Platform: macOS
Application: Arc Browser
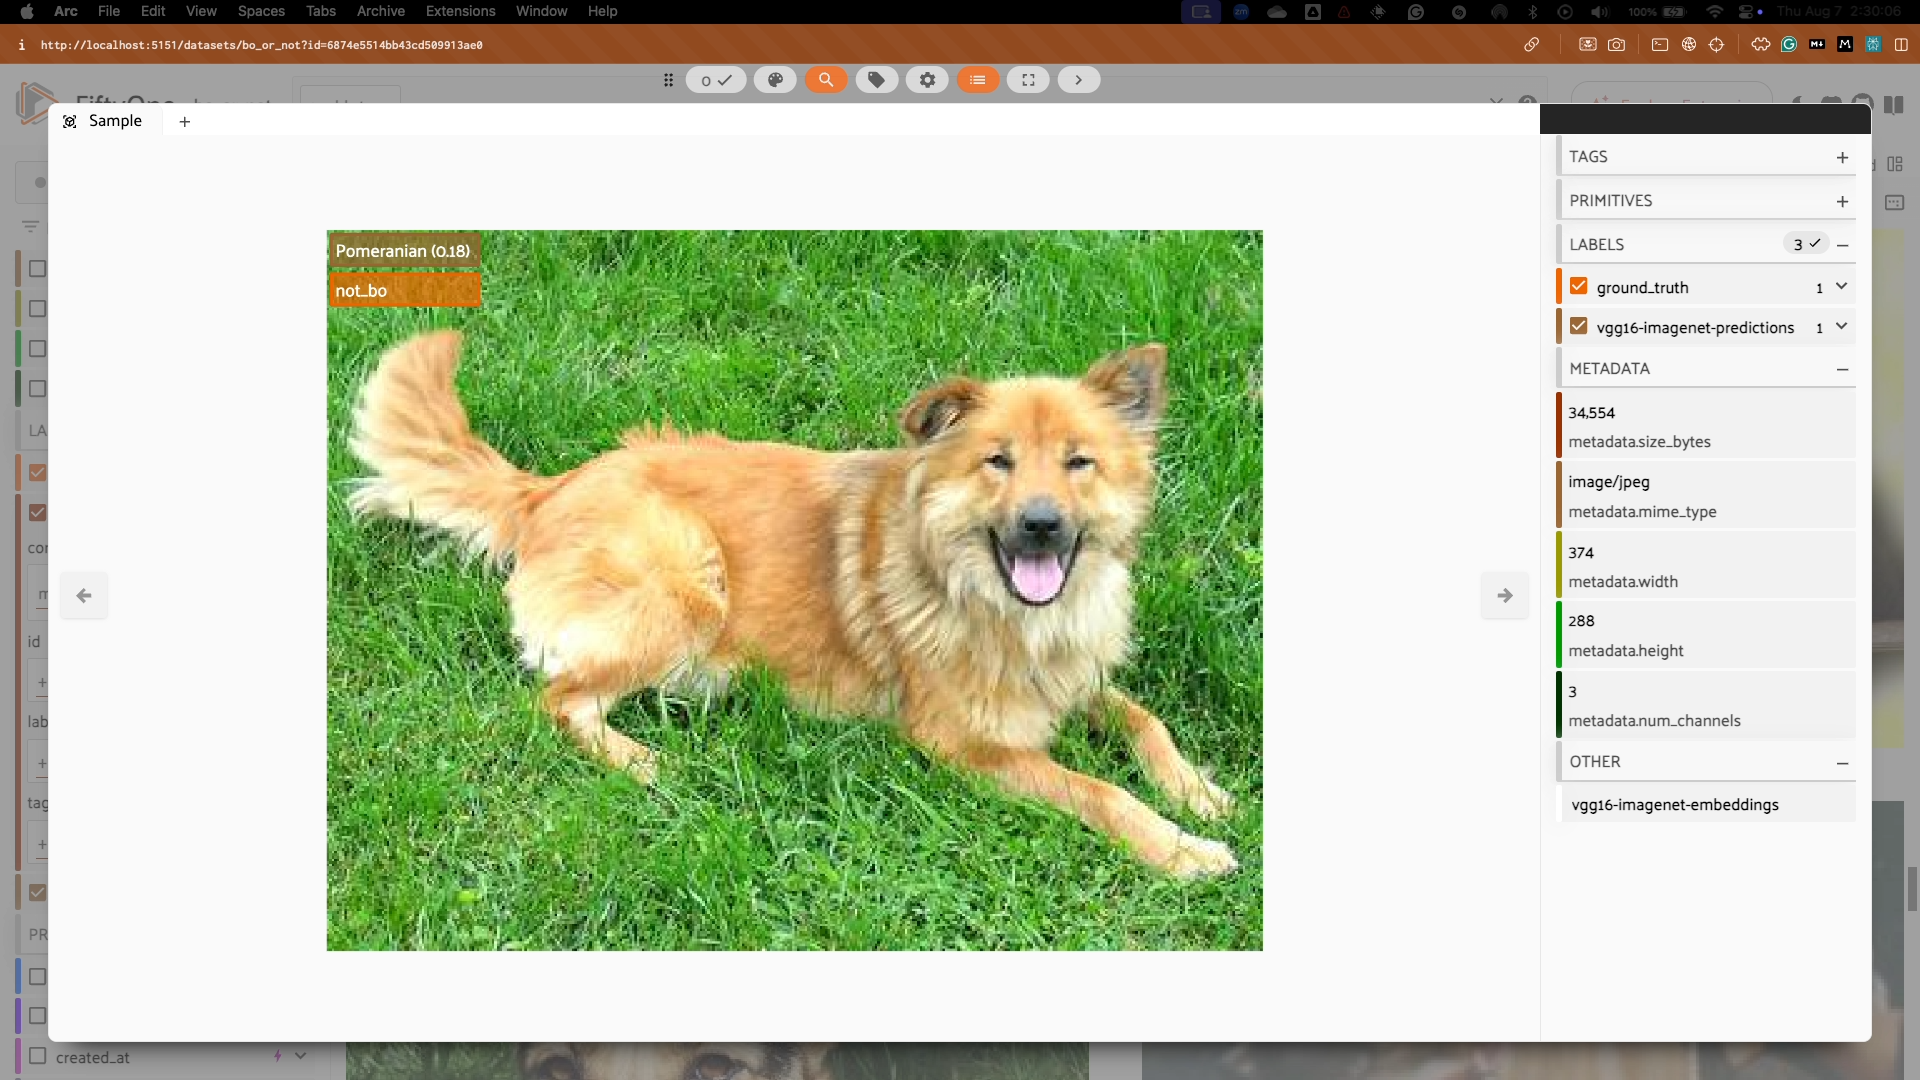
task_description: Navigate to the next sample
action_type: click
element_info: Icon
steps_since_start: 1